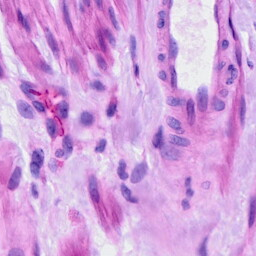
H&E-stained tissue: Ovarian